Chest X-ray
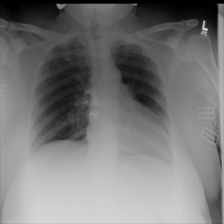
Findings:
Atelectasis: negative
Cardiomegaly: negative
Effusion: negative
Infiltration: negative
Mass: negative
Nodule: negative
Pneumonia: negative
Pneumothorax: negative
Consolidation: negative
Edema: negative
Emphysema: negative
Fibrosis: negative
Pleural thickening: negative
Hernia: negative